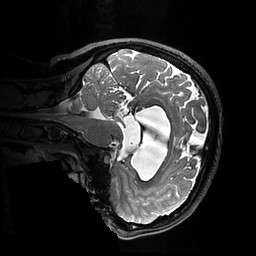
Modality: T2w
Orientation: sagittal
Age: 23
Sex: female
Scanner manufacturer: ge
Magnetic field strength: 3 T
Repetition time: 3.202 s
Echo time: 0.05911 s